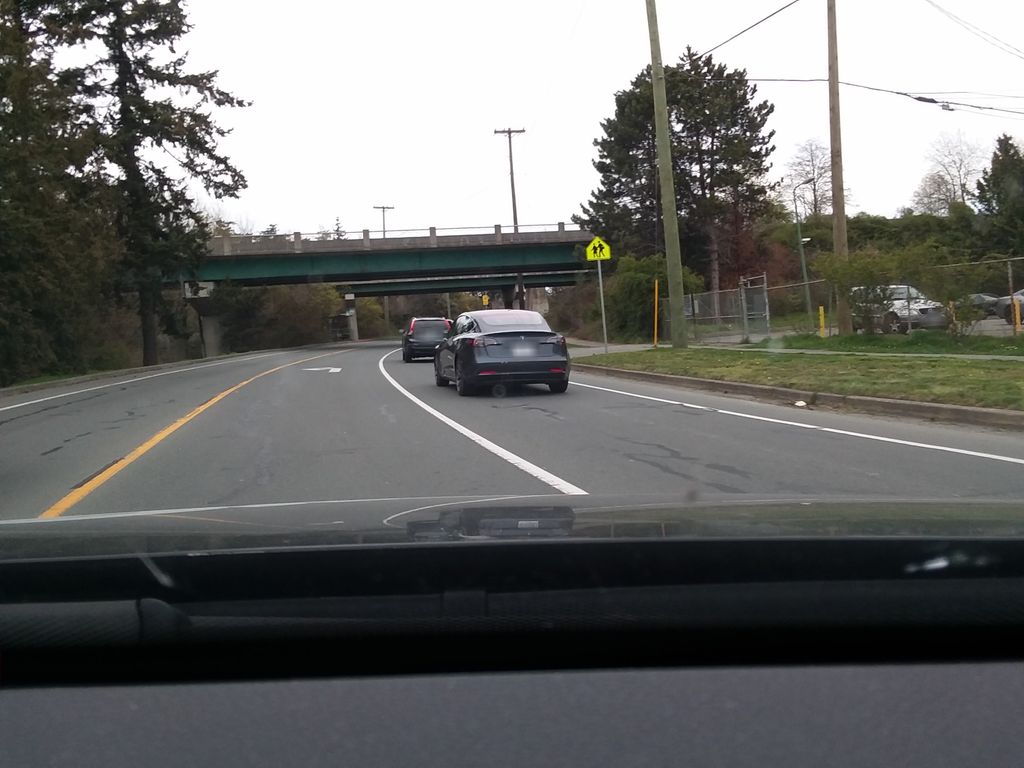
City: victoria